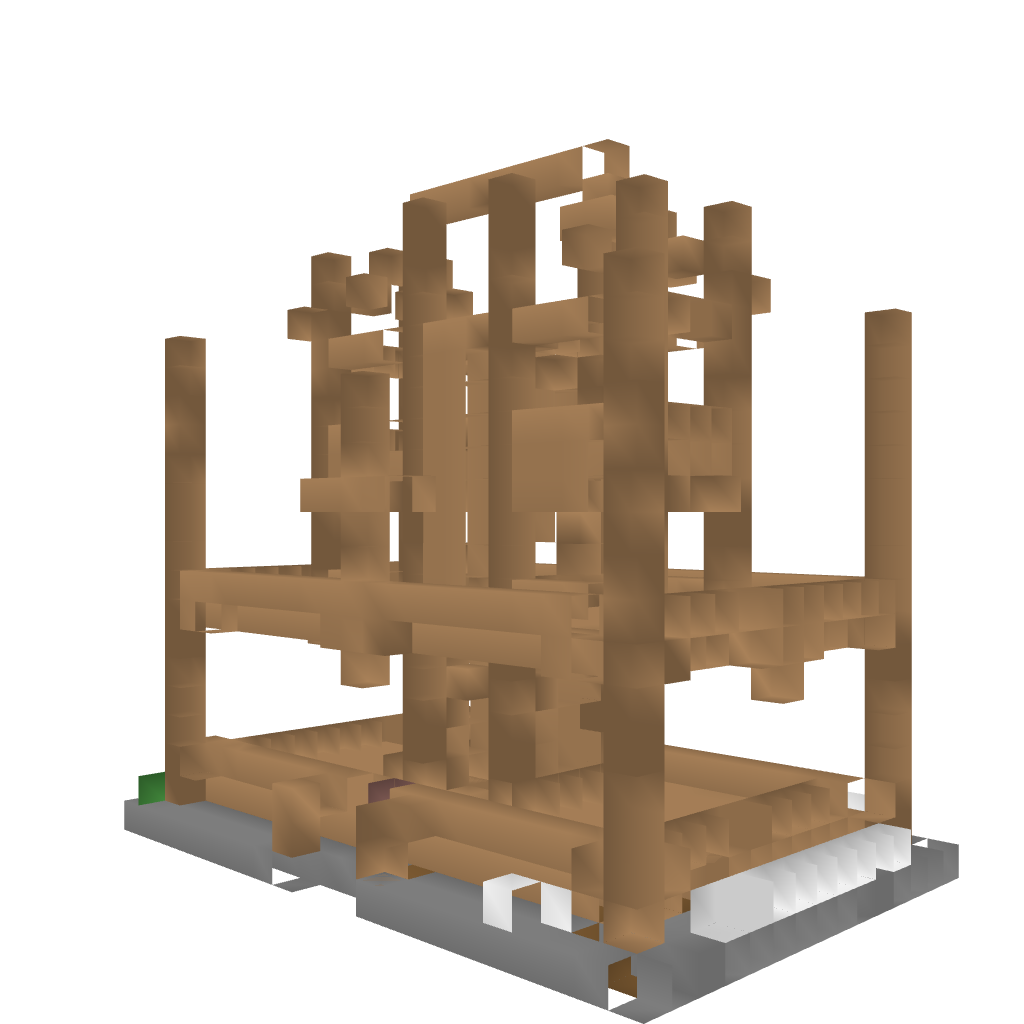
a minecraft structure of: Spiral Stair Wooden House bad low quality